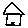
Label: house